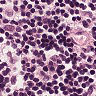
Metastatic tissue present: no